Question: I have a report where i'm trying to SUM row counts (or SUM count ID) per group. I'm not sure how to do this in SSRS. The report looks like below

and I'm trying to create the highlighted area in red. How can this be done? The problem is the rows above the red area are already in a group...
I've tried Count("Group1"), =Count(ContainerID) but when i do count on the ID field it's giving me a count on ALL the records in the data set and not what's above... Any ideas? I've inherited this report and have been asked to make changes to it...
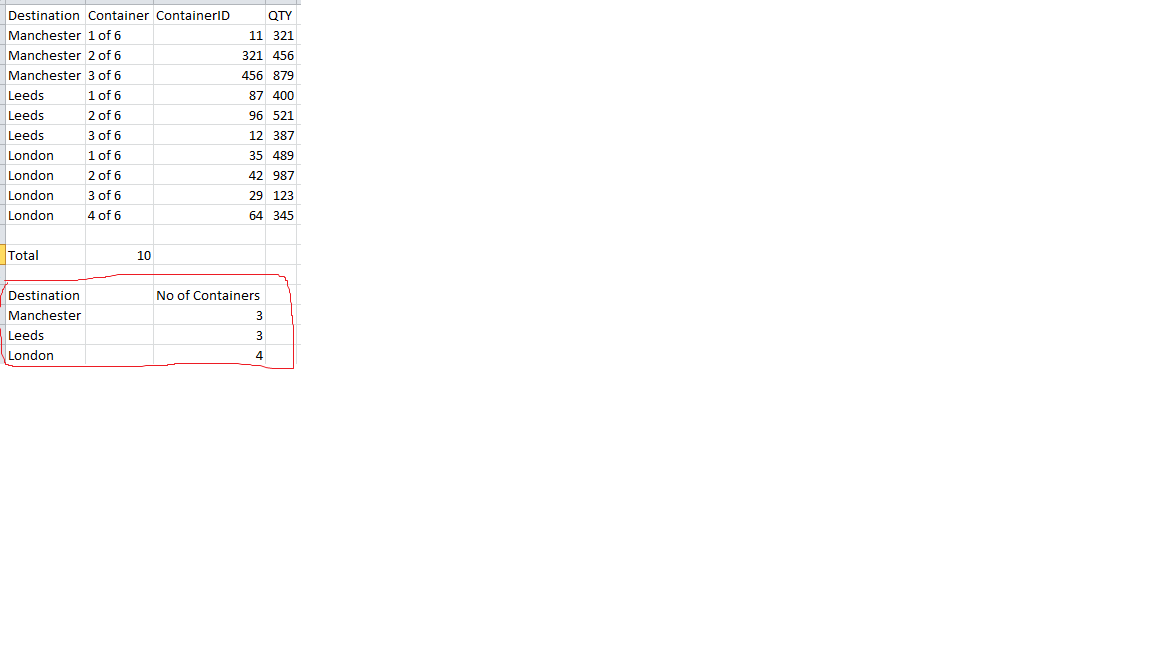
Answer: I resolved this issue by using =CountDistinct(ContainerID.Value) in No of Containers field.